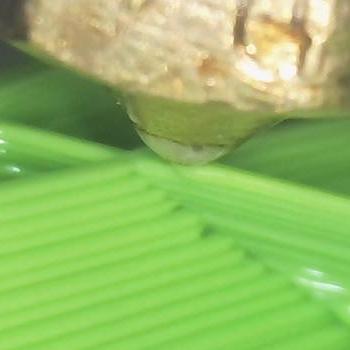
Flow rate: 89%